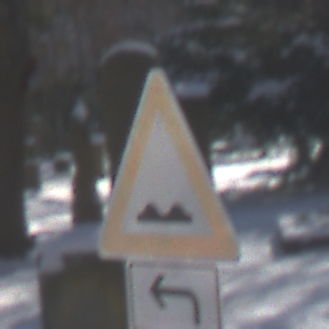
Verkehrszeichen: UnebeneFahrbahn
Zusatzzeichen unten: RichtungsangabeDurchPfeile2
Umgebung: Outdoor, Special
Tageszeit: MorningAfternoon
Wetter: Clear
Licht: Natural
Jahreszeit: Winter
Kontrast: HighContrast